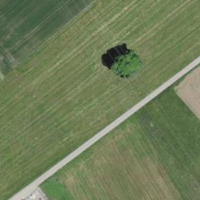
EUNIS habitat code: 24
Species observed at this site:
Linaria vulgaris